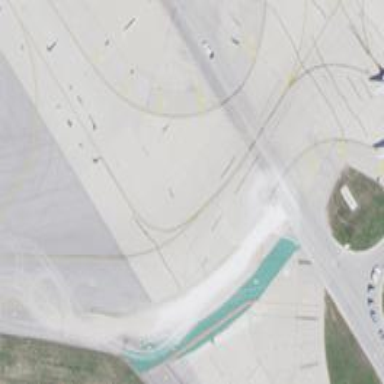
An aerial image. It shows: Image of taxiway at airport.